Aerial crown-view tile of a tropical tree (Barro Colorado Island, Panama), acquired 20250715:
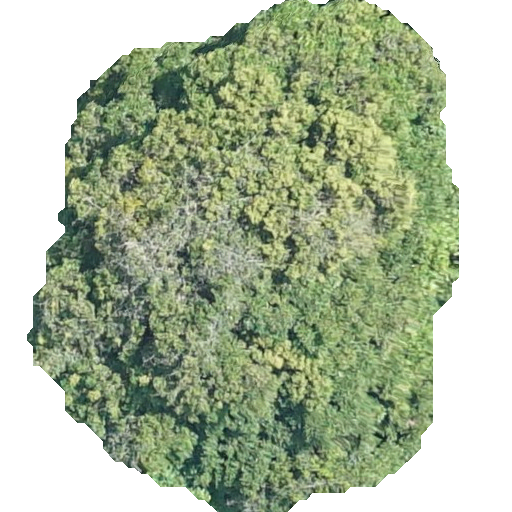
Species: Prioria copaifera
GBIF accepted scientific name: Prioria copaifera
Crown area: 254.011 m²